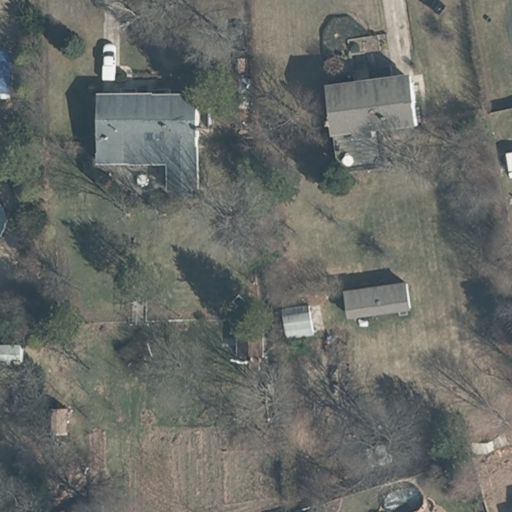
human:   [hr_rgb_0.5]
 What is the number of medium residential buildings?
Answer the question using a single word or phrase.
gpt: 2

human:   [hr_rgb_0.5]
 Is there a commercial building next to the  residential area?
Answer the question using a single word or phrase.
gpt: no

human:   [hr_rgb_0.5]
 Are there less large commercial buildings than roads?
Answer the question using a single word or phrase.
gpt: no

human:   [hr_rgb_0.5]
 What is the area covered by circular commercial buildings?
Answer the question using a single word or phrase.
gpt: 0m2

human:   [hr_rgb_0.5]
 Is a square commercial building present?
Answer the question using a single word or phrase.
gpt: no

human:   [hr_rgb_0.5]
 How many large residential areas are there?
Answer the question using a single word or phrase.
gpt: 1

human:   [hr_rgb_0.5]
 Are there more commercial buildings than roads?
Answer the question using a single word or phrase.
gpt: no

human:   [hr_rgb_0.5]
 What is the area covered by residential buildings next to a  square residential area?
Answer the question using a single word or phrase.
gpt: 0m2

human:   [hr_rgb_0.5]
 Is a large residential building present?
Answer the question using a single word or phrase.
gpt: no

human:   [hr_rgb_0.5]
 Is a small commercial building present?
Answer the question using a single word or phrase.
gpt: no

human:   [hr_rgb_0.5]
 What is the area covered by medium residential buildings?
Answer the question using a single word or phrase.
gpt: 516m2

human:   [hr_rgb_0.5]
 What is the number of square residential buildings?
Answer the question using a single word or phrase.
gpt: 0

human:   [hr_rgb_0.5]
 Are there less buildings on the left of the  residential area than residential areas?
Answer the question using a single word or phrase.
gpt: yes

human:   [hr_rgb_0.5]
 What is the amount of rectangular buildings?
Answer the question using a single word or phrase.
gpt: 5

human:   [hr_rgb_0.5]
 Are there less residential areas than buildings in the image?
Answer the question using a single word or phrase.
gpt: yes

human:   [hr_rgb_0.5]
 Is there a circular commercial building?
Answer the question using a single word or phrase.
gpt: no

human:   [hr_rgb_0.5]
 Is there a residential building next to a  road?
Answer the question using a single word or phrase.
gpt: no

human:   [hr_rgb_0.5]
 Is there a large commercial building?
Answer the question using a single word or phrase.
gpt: no

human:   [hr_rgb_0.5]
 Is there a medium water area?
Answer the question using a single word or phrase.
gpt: no

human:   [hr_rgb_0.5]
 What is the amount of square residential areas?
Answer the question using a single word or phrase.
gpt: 0

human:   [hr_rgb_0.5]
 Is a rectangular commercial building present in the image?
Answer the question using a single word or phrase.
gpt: no

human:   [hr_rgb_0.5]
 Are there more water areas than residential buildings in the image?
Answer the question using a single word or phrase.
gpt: no

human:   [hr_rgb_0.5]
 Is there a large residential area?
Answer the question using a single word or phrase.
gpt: yes

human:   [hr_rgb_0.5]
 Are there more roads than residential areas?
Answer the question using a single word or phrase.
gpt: no

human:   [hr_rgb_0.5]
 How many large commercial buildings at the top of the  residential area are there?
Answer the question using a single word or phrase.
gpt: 0

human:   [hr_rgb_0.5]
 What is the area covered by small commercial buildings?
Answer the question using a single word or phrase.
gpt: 0m2

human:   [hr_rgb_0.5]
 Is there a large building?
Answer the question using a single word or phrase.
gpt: no

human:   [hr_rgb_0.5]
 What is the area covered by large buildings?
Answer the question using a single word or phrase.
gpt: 0m2

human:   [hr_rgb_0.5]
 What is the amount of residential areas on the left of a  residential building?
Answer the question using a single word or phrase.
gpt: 1

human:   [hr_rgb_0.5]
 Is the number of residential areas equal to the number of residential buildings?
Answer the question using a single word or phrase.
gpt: no

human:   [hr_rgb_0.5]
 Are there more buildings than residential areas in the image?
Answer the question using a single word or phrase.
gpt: yes

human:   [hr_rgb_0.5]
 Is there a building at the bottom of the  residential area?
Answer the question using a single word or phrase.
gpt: yes

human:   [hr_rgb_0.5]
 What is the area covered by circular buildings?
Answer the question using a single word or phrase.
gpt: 0m2

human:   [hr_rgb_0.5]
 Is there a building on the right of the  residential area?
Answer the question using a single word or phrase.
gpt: yes

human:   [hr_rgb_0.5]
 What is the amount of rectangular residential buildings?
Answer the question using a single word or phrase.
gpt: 1

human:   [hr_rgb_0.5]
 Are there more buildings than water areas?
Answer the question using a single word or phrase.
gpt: yes